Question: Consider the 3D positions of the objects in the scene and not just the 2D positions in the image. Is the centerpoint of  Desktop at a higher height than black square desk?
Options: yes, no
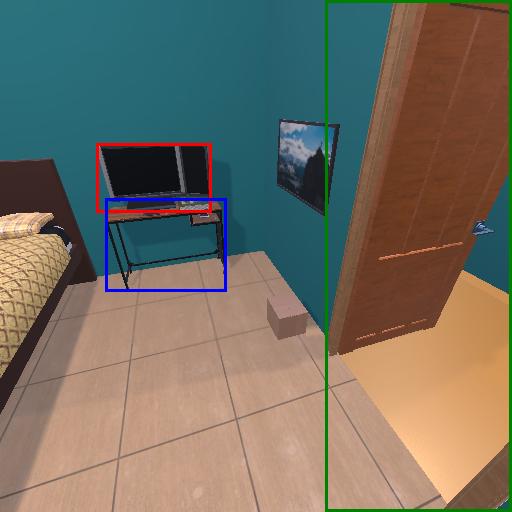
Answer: yes